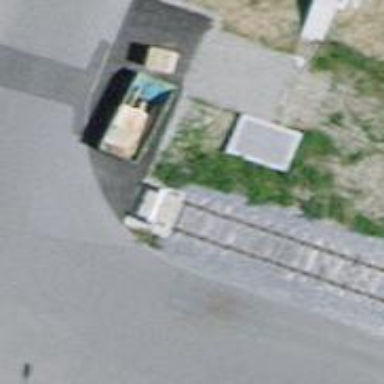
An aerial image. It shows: Railway buffer stop.